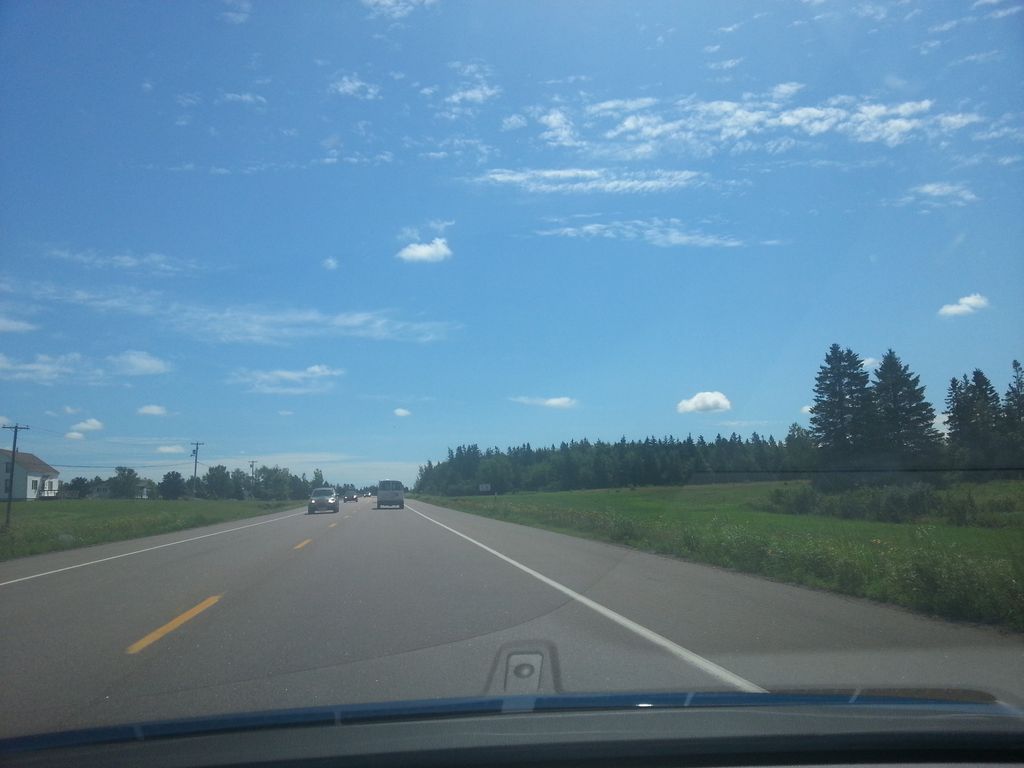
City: charlottetown